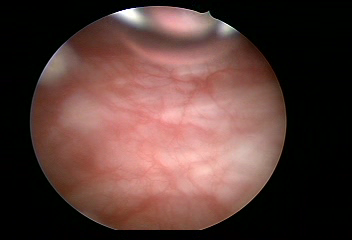
Modality: WLC
Class: Foreign bodies
Subclass: AirBubble
Bladder cancer association: No
Annotated structures: Air bubble